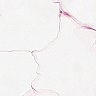
Metastatic tissue present: no